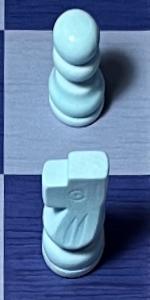
Label: Knight_White